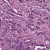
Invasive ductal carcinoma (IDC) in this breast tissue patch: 1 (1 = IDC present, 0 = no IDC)